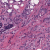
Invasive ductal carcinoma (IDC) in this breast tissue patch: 1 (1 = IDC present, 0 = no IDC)